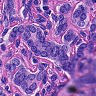
Metastatic tissue present: yes